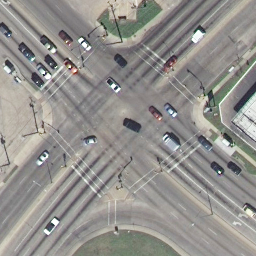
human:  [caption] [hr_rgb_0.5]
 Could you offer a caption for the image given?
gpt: An intersection with some plants at the corners .

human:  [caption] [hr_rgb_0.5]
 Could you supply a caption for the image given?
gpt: A busy intersection with some plants at the corners .

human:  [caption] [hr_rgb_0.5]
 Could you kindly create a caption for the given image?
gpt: A busy intersection with two roads vertical to each other .

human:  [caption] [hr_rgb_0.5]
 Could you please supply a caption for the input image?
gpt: An intersection with some cars on the road .

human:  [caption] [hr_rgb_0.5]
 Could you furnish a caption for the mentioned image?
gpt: An intersection with two roads vertical to each other .